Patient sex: F
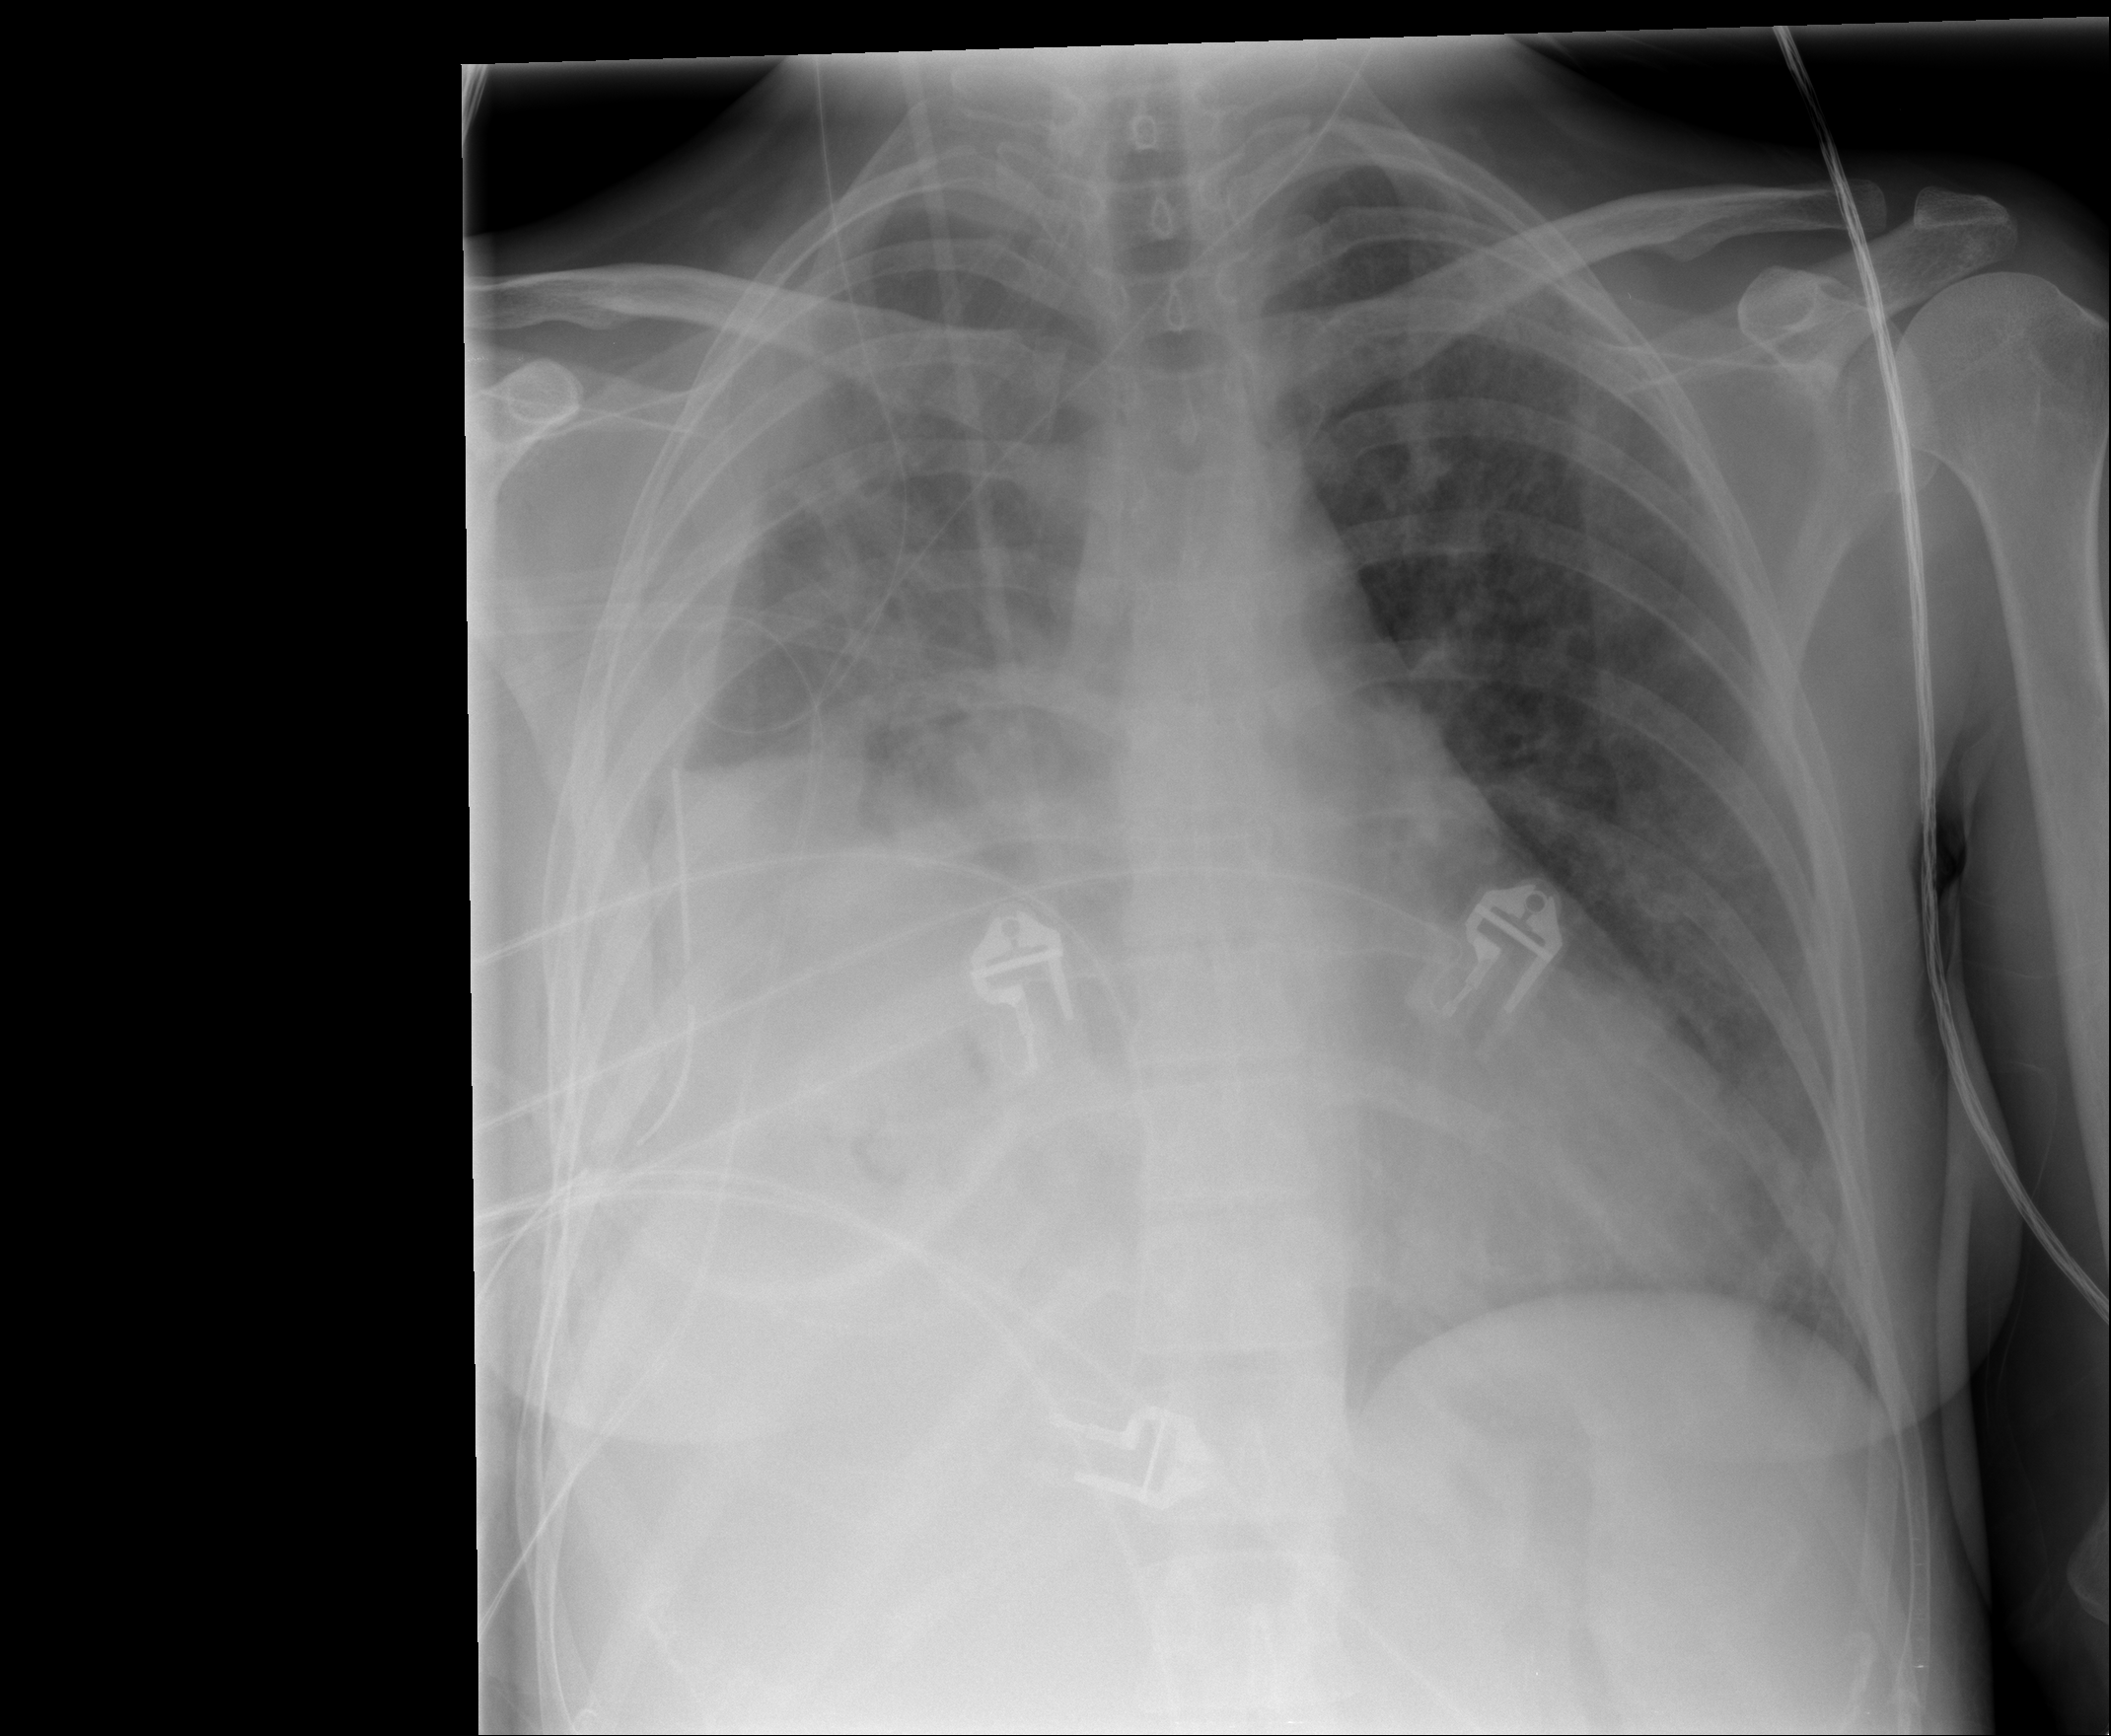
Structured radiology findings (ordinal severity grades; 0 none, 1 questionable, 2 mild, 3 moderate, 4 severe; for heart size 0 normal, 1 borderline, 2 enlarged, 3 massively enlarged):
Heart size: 0
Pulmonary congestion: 0
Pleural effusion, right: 3
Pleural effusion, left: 0
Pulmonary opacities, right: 0
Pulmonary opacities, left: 0
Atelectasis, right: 3
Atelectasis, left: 0